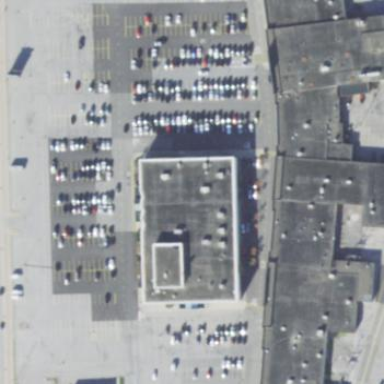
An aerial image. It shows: Retail building.